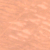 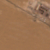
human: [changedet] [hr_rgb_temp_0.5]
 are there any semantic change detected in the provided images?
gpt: Some buildings were realized on the right upper corner of this area.